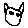
Label: cat